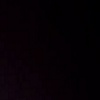
Label: space